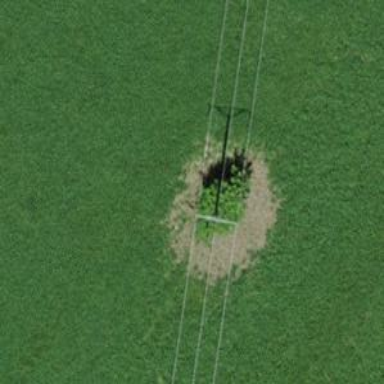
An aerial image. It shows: Minor power line with three cables.